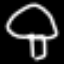
Label: mushroom